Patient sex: M
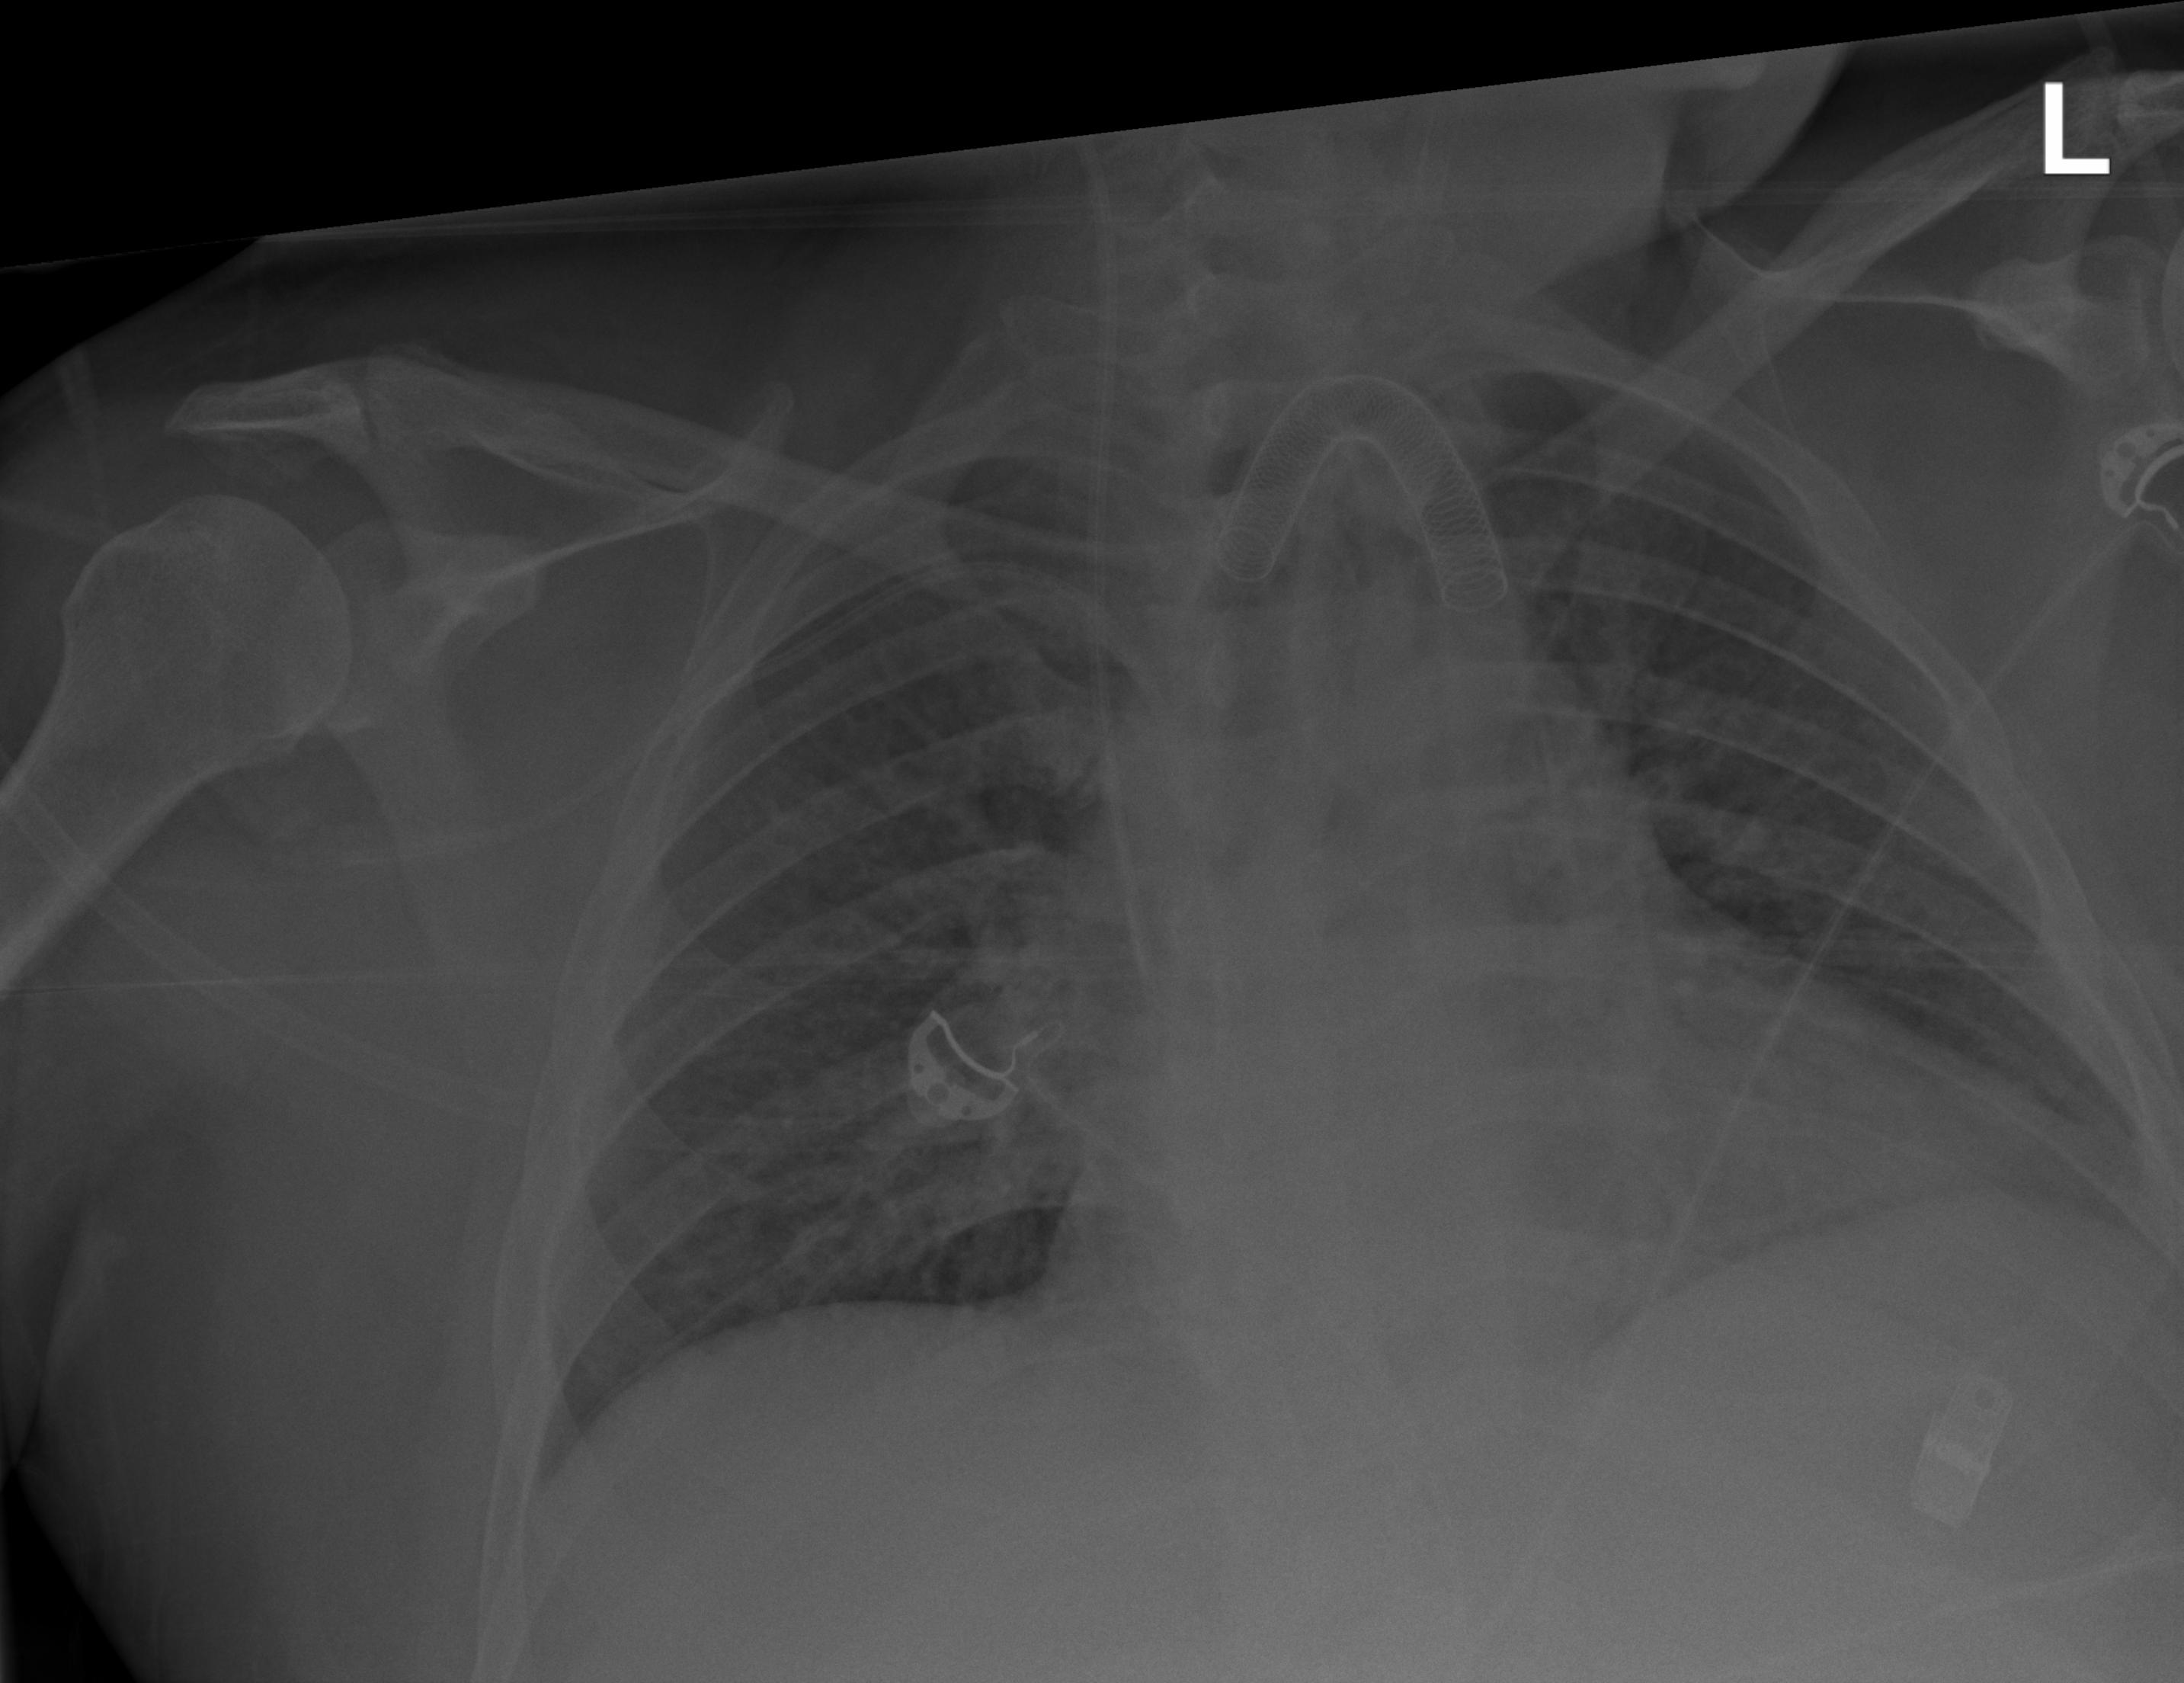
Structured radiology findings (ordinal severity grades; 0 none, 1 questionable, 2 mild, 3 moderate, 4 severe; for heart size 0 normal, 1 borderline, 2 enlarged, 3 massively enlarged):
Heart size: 2
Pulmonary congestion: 2
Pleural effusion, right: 0
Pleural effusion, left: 0
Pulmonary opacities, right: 2
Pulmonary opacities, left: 2
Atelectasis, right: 2
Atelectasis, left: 2